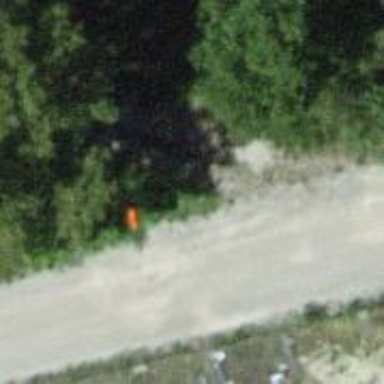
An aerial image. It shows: Pole with roof-covered pipeline marker.